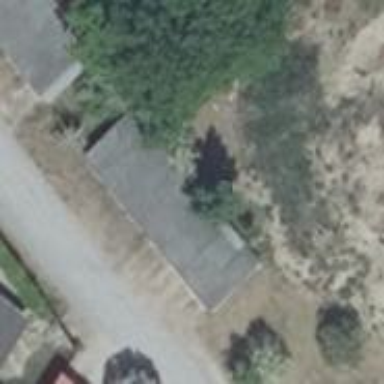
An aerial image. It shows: Group of garages.